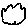
Label: cloud